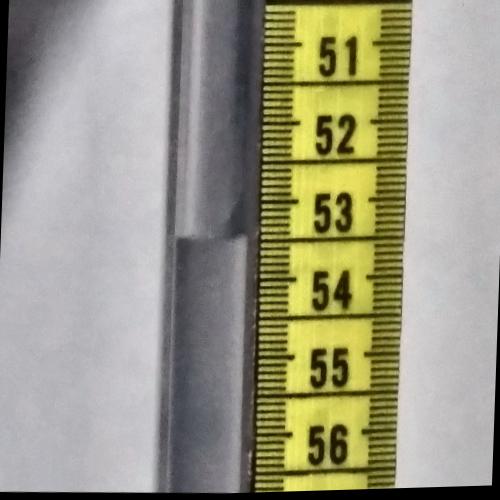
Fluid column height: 53.4 cm